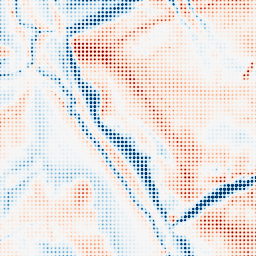
Category: classical
Decomposition family: gaussian
Decomposition parameters: sigma: 10
Upsampling method: sinc_hamming
Upsampling parameters: scale: 8
kernel_size: 4
Upsampling scale: 8